Field crop: maize
Growth stage: 2
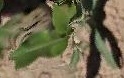
Species: maize